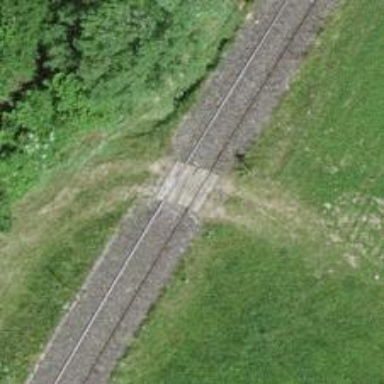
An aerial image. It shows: Level crossing with saltire marking.